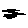
Label: zigzag